Question: I was trying to add a functionality to take input-attachments from the user, basically trying to merge the <URL> bot sample from bot framework and my custom waterfall dialog .
But how do you access iturncontext functions in the waterfall dialog? . Below is a explanation of my code.
One of my waterfall step :
'''
private async Task<DialogTurnResult> DescStepAsync2(WaterfallStepContext stepContext, CancellationToken cancellationToken)
{
stepContext.Values["Title"] = (string)stepContext.Result;
await stepContext.Context.SendActivityAsync(MessageFactory.Text("upload a image"), cancellationToken);
var activity = stepContext.Context.Activity;
if (activity.Attachments != null && activity.Attachments.Any())
{
Activity reply = (Activity)HandleIncomingAttachment(stepContext.Context.Activity);
return await stepContext.PromptAsync(nameof(TextPrompt), new PromptOptions { Prompt = reply }, cancellationToken);
}
else
{
var reply = MessageFactory.Text("else image condition thrown");
// reply.Attachments.Add(Cards.GetHeroCard().ToAttachment());
return await stepContext.PromptAsync(nameof(TextPrompt), new PromptOptions { Prompt = reply }, cancellationToken);
}
}
'''
Here is the HandleIncomingAttachment function which i borrowed from bot builder samples linked above .
'''
private static IMessageActivity HandleIncomingAttachment(IMessageActivity activity)
{
string replyText = string.Empty;
foreach (var file in activity.Attachments)
{
// Determine where the file is hosted.
var remoteFileUrl = file.ContentUrl;
// Save the attachment to the system temp directory.
var localFileName = Path.Combine(Path.GetTempPath(), file.Name);
// Download the actual attachment
using (var webClient = new WebClient())
{
webClient.DownloadFile(remoteFileUrl, localFileName);
}
replyText += $"Attachment "{file.Name}"" +
$" has been received and saved to "{localFileName}"
";
}
return MessageFactory.Text(replyText);
}
'''
Here is the transcript of the conversation:

EDIT:
i have edited my code to this , it still doesnt wait for me to upload a attachment .just finishes the step .
'''
private async Task<DialogTurnResult> DescStepAsync2(WaterfallStepContext stepContext, CancellationToken cancellationToken)
{
stepContext.Values["Desc"] = (string)stepContext.Result;
var reply = (Activity)ProcessInput(stepContext.Context);
return await stepContext.PromptAsync(nameof(AttachmentPrompt), new PromptOptions { Prompt = reply }, cancellationToken);
}
'''
process input function :
'''
private static IMessageActivity ProcessInput(ITurnContext turnContext)
{
var activity = turnContext.Activity;
IMessageActivity reply = null;
if (activity.Attachments != null && activity.Attachments.Any())
{
// We know the user is sending an attachment as there is at least one item .
// in the Attachments list.
reply = HandleIncomingAttachment(activity);
}
else
{
reply = MessageFactory.Text("No attachement detected ");
// Send at attachment to the user.
}
return reply;
}
'''
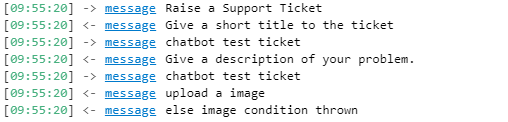
Answer: so i figured this out , thanks to this post: github.com/microsoft/botframework-sdk/issues/5312
how my code looks now :
declaring a attachment prompt:
'''
public class CancelDialog : ComponentDialog
{
private static string attachmentPromptId = $"{nameof(CancelDialog)}_attachmentPrompt";
public CancelDialog()
: base(nameof(CancelDialog))
{
// This array defines how the Waterfall will execute.
var waterfallSteps = new WaterfallStep[]
{
TitleStepAsync,
DescStepAsync,
// AskForAttachmentStepAsync,
UploadAttachmentAsync,
UploadCodeAsync,
SummaryStepAsync,
};
// Add named dialogs to the DialogSet. These names are saved in the dialog state.
AddDialog(new WaterfallDialog(nameof(WaterfallDialog), waterfallSteps));
AddDialog(new TextPrompt(nameof(TextPrompt)));
AddDialog(new NumberPrompt<int>(nameof(NumberPrompt<int>), AgePromptValidatorAsync));
AddDialog(new ChoicePrompt(nameof(ChoicePrompt)));
AddDialog(new ConfirmPrompt(nameof(ConfirmPrompt)));
AddDialog(new AttachmentPrompt(attachmentPromptId));
'''
ask for attachment prompt in the waterfall :
'''
private async Task<DialogTurnResult> UploadAttachmentAsync(WaterfallStepContext stepContext, CancellationToken cancellationToken)
{
stepContext.Values["desc"] = (string)stepContext.Result;
// if ((bool)stepContext.Result)
{
return await stepContext.PromptAsync(
attachmentPromptId,
new PromptOptions
{
Prompt = MessageFactory.Text($"Can you upload a file?"),
});
}
//else
//{
// return await stepContext.NextAsync(-1, cancellationToken);
//}
}
'''
processing the file and storing it :
'''
private async Task<DialogTurnResult> UploadCodeAsync(WaterfallStepContext stepContext, CancellationToken cancellationToken)
{
List<Attachment> attachments = (List<Attachment>)stepContext.Result;
string replyText = string.Empty;
foreach (var file in attachments)
{
// Determine where the file is hosted.
var remoteFileUrl = file.ContentUrl;
// Save the attachment to the system temp directory.
var localFileName = Path.Combine(Path.GetTempPath(), file.Name);
// Download the actual attachment
using (var webClient = new WebClient())
{
webClient.DownloadFile(remoteFileUrl, localFileName);
}
replyText += $"Attachment "{file.Name}"" +
$" has been received and saved to "{localFileName}"
";
}}
'''
hope you get a idea .
thank you @Kyle and @Michael